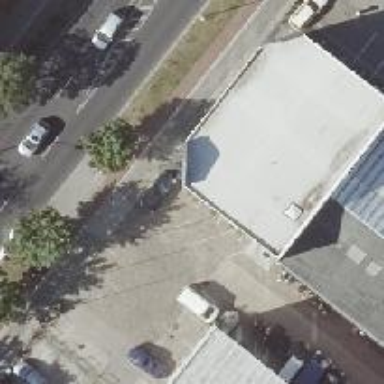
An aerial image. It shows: Motorcycle shop.